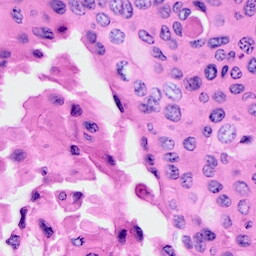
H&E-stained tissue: Cervix